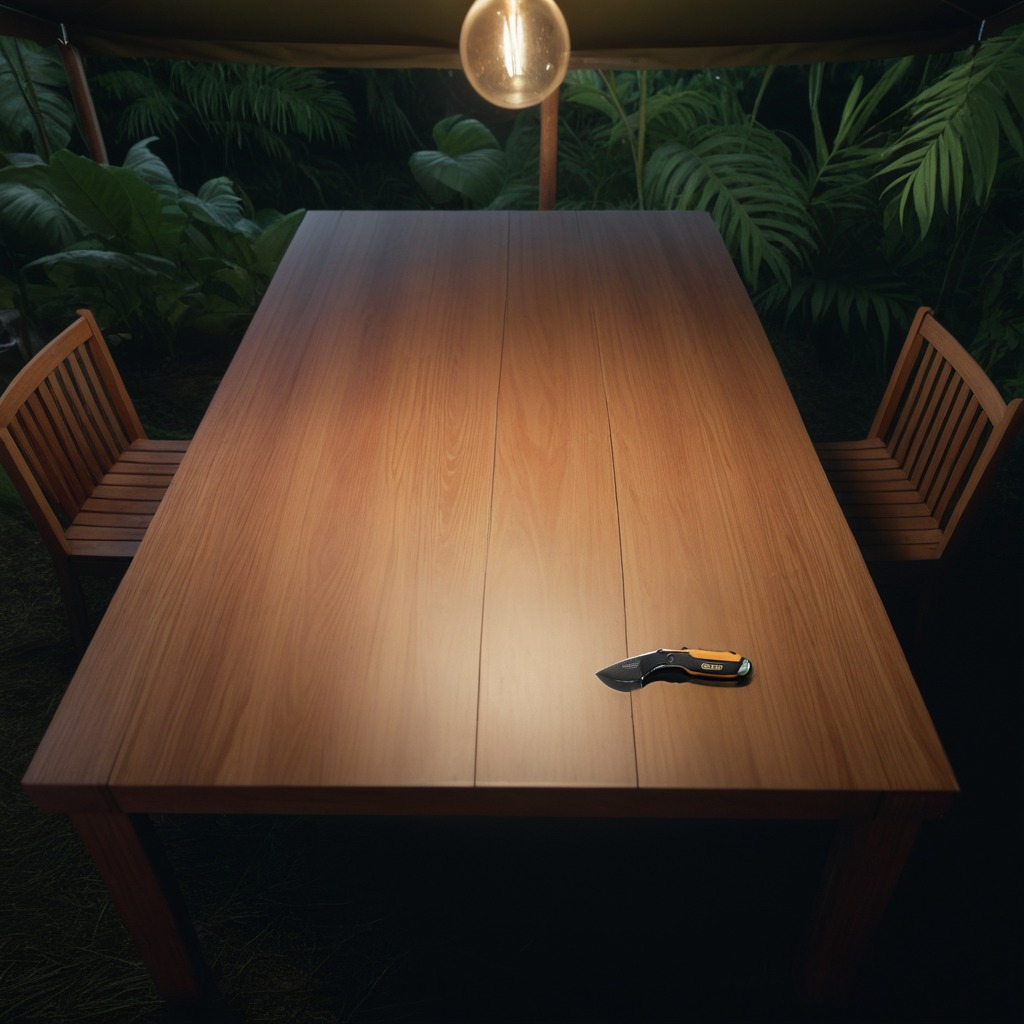
A utility knife is lying on a wooden table inside a jungle field workshop tent at night.